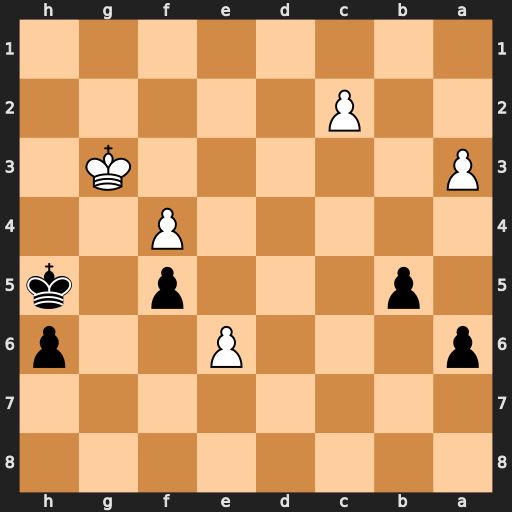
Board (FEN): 8/8/p3P2p/1p3p1k/5P2/P5K1/2P5/8
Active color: b
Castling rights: -
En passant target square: -
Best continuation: Kg6 e7 Kf7 e8=B+ Kxe8